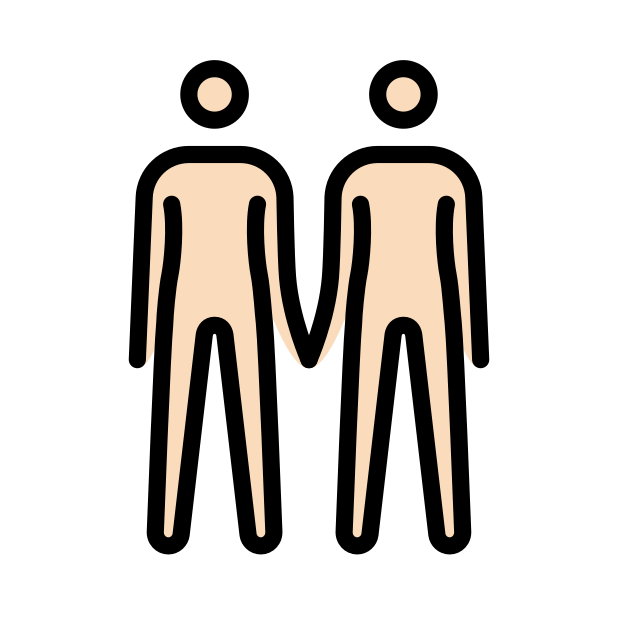
people holding hands: light skin tone